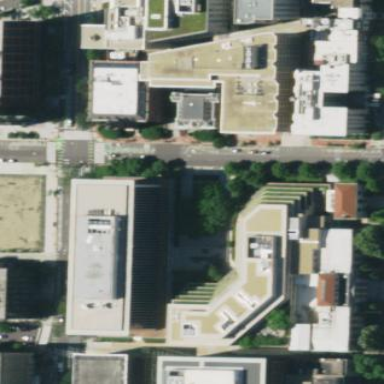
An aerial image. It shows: Government building.